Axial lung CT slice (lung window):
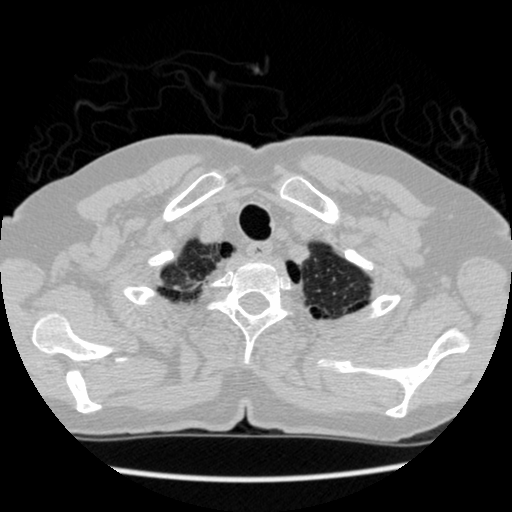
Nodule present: no